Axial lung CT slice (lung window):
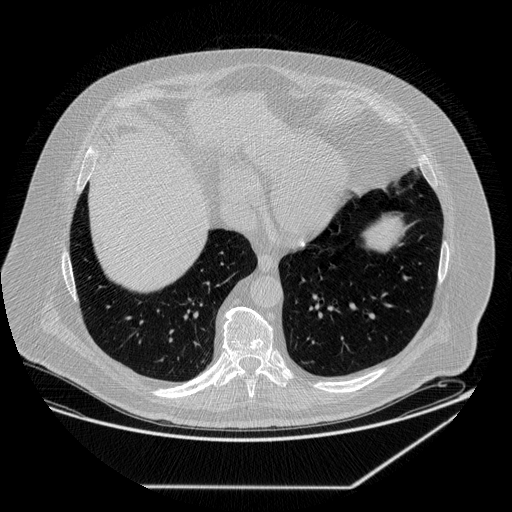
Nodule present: no